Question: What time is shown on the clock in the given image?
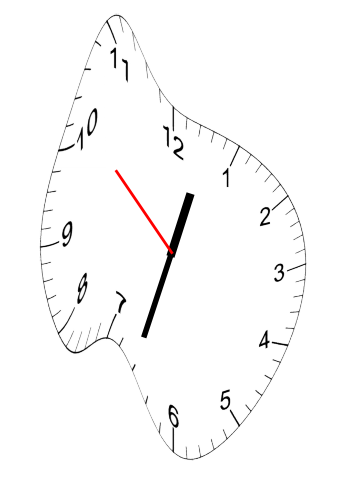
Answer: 12:32:52